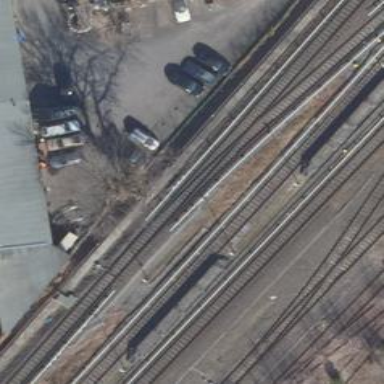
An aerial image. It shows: Light rail electrified siding.